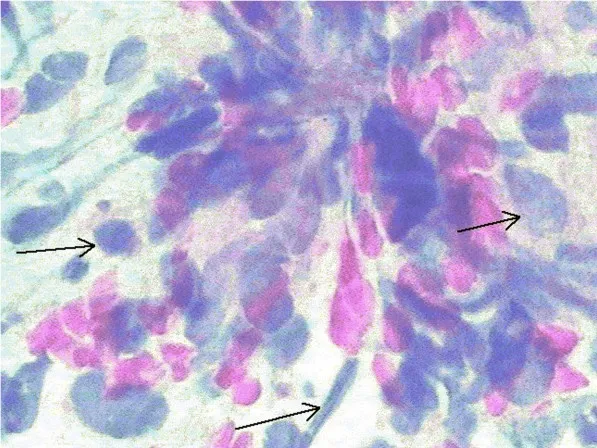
Fine needle aspiration cytology revealed that the cells obtained from testicular neoplasm were myxoid spindle, short spindle or ovoid with nuclear atypia and mitotic activity (arrows) (hematoxylin and eosin, x400).
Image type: pathology (h&e)